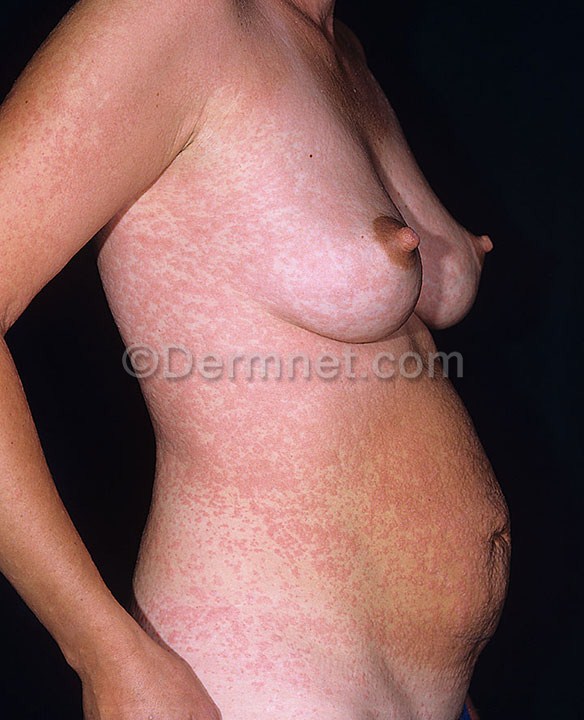
Disease: Urticaria Hives